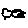
Label: cloud